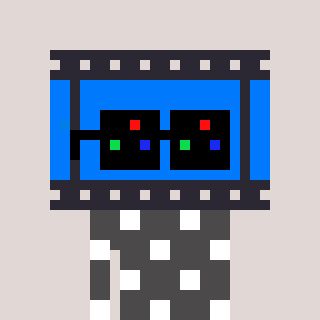
a pixel art character with square black sunglasses, a film strip-shaped head and a grayscale-colored body on a warm background